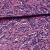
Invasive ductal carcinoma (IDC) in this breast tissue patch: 1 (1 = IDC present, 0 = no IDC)